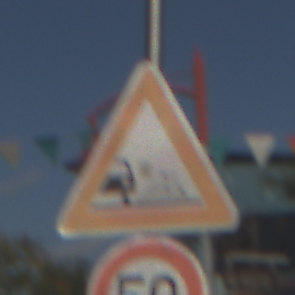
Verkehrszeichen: SplittSchotter
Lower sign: Geschwindigkeit50
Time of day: MorningAfternoon
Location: Outdoor (Special)
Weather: PartlyCloudy
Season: NotSpecified
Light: Natural